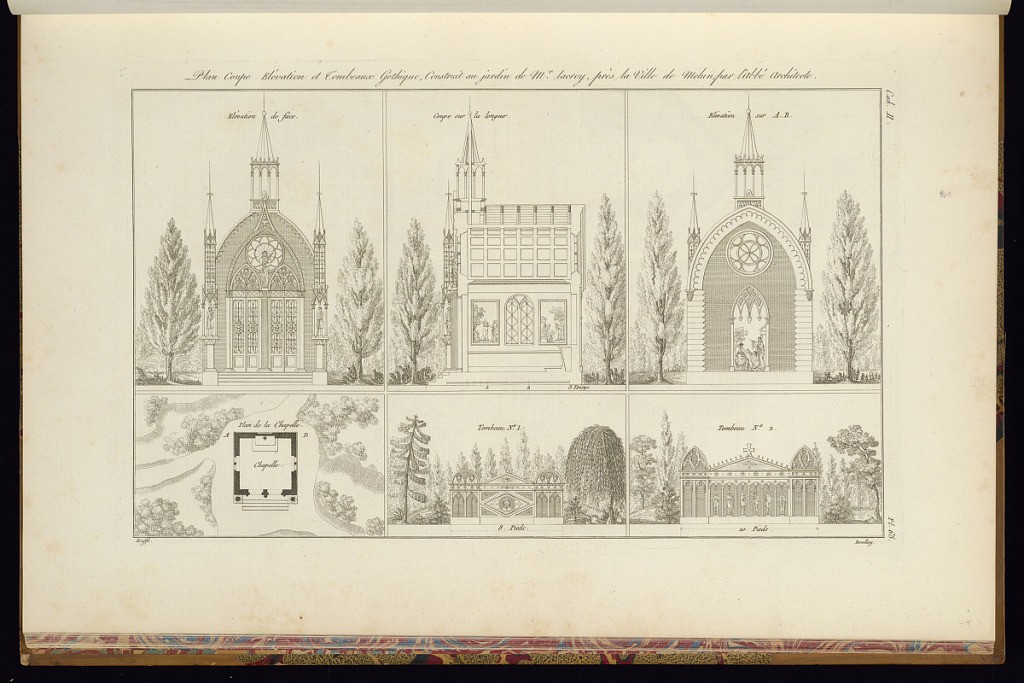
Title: Plan Coupe Elévation et Tombeaux Gothique, Construit au jardin de Mr. lacroy, près la Ville de Melun par l’Abbé Architect
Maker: Jean-Charles Krafft, French, 1764 - 1833
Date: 1812
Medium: Etching and engraving on paper
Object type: Print
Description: An architectural print with designs for chapels and tombs with elevations, sectional views, and a floorplan with gothic style motifs. The plate is titled, numbered, and signed.